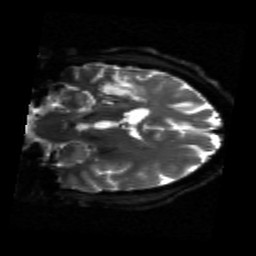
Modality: sbref
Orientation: coronal
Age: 42
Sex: male
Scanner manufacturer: siemens
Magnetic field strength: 3 T
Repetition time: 3.839 s
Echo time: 0.071 s